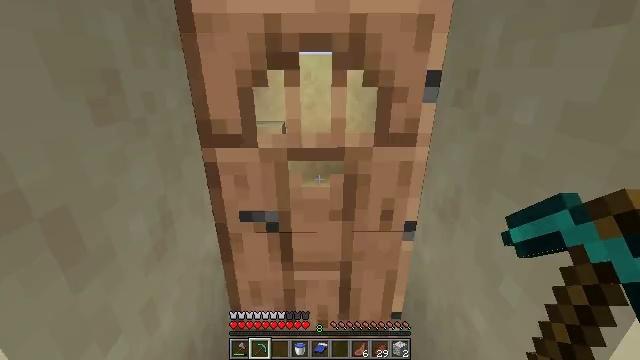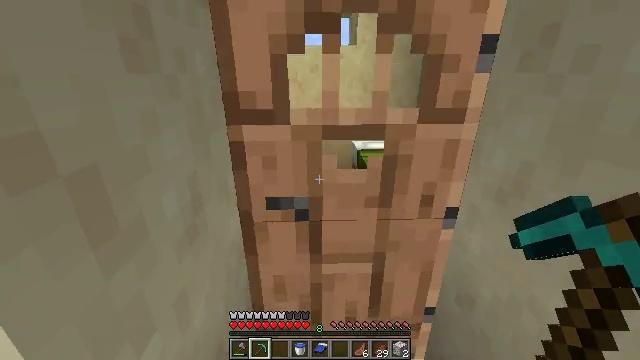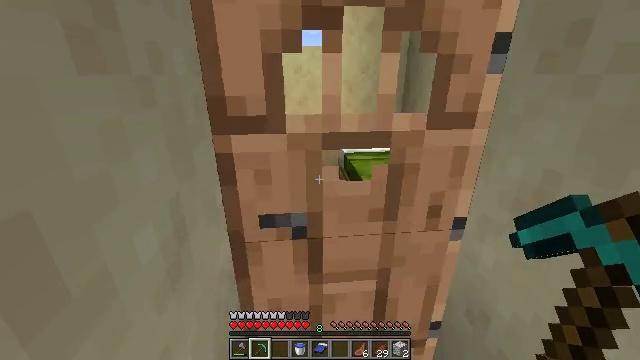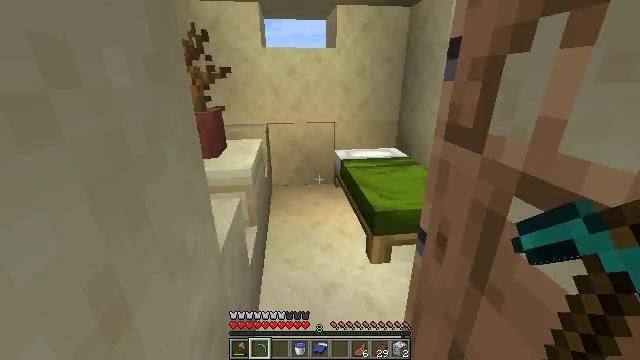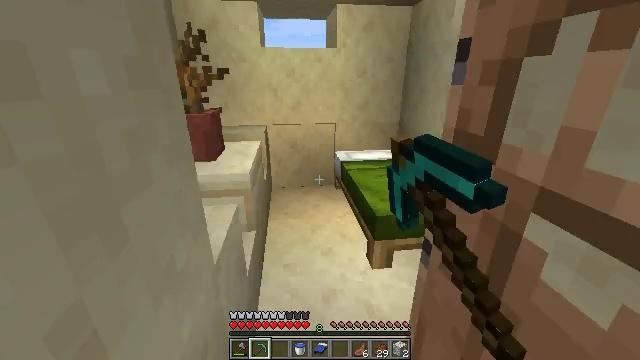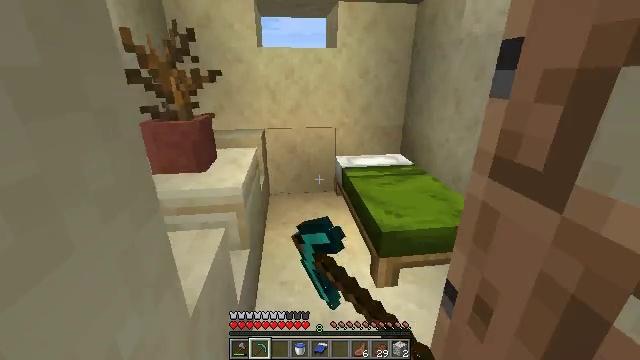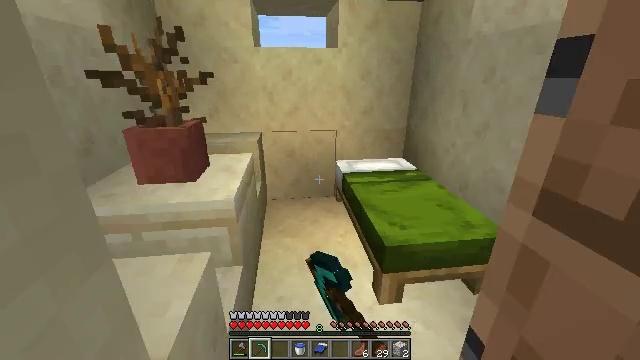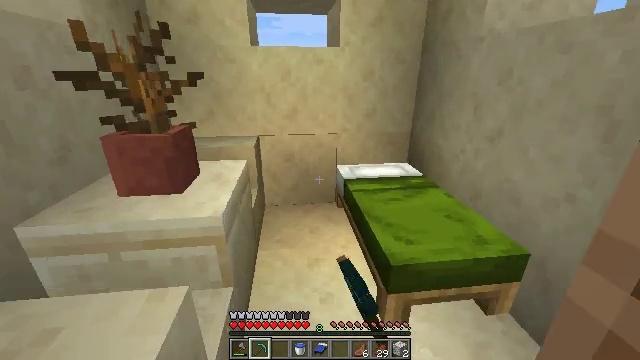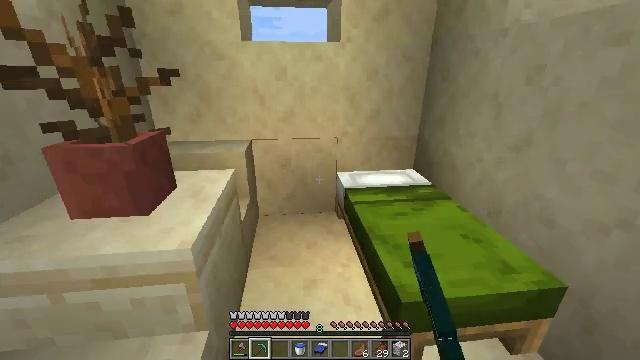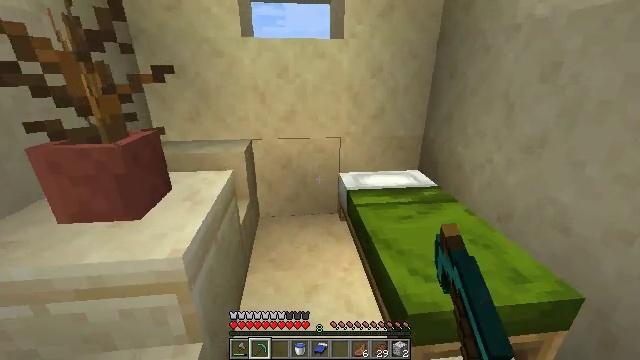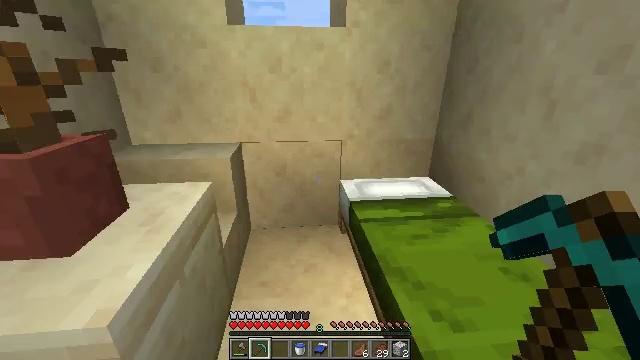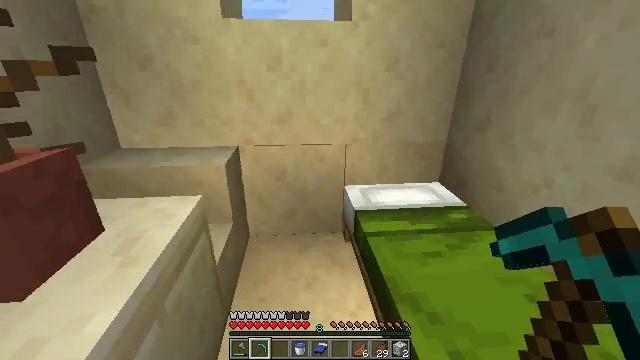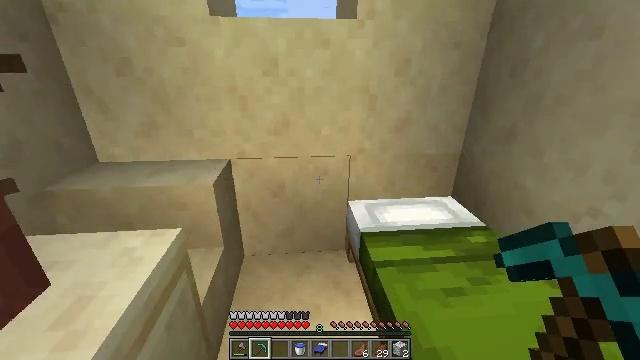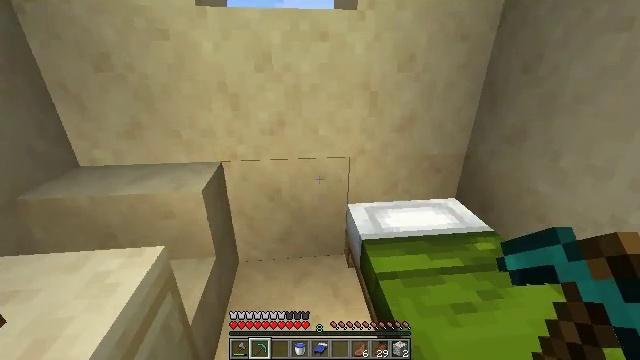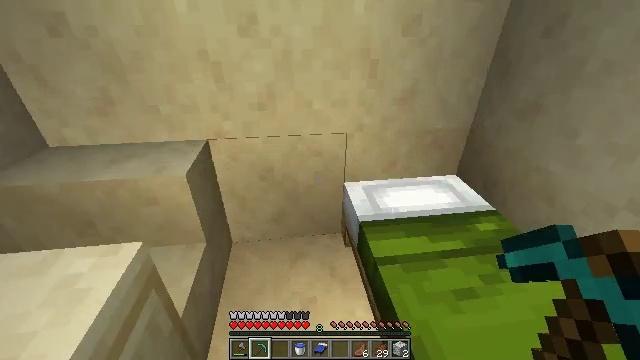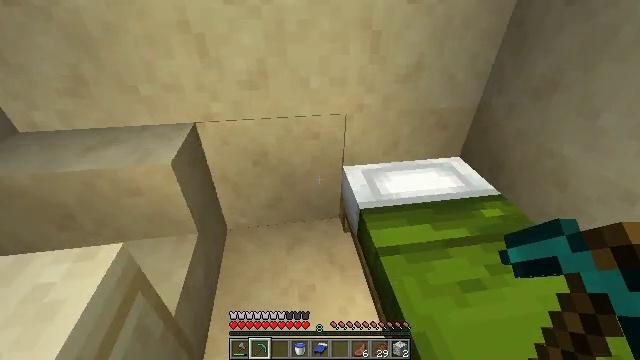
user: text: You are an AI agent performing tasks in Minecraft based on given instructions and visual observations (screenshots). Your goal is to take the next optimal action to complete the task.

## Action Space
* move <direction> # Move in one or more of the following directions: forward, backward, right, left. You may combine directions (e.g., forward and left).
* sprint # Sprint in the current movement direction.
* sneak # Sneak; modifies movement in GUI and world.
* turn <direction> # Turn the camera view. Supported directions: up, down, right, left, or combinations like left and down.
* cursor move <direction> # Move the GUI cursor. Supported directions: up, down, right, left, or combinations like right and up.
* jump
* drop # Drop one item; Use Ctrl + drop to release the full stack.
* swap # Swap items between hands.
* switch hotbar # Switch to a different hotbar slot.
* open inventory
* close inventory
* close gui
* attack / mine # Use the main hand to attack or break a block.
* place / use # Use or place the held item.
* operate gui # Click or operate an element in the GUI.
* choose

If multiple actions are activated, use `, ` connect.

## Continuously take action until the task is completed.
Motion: motion action
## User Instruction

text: Break the jungle door.
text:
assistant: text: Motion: move forward
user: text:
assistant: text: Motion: move forward, turn right
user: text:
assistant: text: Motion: turn right, use / place
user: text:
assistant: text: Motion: move forward, use / place
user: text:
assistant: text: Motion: move forward, use / place
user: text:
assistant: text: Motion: move forward
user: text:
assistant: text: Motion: move forward
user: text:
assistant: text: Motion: move forward
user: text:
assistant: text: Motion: move forward
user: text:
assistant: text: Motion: move forward
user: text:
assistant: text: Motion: move forward
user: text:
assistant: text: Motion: move forward
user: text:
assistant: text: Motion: move forward, turn down
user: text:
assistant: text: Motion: turn right and down
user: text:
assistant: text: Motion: turn right and down
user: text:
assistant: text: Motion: turn right and down
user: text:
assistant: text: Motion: turn right and down
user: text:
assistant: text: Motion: turn right and down
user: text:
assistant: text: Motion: turn right and down
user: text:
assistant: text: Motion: no_op
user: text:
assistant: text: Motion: turn right and up
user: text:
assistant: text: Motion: turn right and up
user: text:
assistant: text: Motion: turn right and up
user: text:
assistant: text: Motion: move forward, turn right and up
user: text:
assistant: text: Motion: move forward
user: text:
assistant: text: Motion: move forward
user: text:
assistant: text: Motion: move forward
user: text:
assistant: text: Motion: move forward, turn left and up
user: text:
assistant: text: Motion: move forward, turn left and up
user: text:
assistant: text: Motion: move forward, turn up